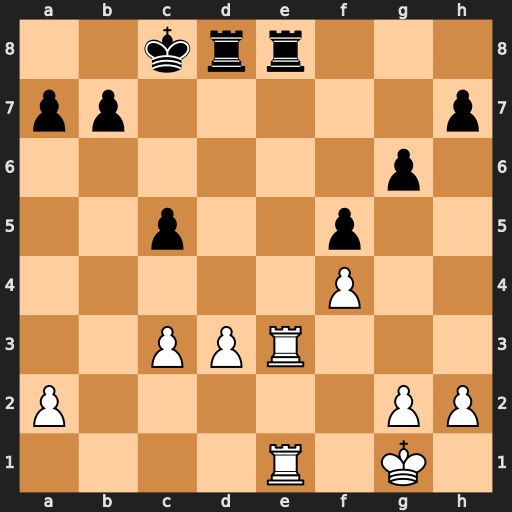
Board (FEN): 2krr3/pp5p/6p1/2p2p2/5P2/2PPR3/P5PP/4R1K1
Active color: w
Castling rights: -
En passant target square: -
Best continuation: Rxe8 Rxe8 Rxe8+